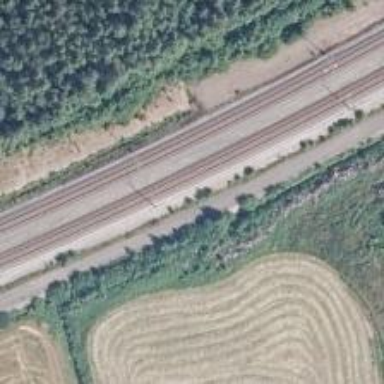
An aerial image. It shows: Railway with continuous electrified contact lines.